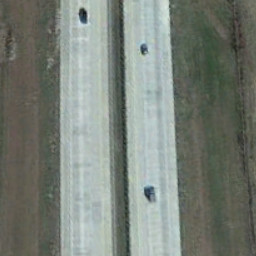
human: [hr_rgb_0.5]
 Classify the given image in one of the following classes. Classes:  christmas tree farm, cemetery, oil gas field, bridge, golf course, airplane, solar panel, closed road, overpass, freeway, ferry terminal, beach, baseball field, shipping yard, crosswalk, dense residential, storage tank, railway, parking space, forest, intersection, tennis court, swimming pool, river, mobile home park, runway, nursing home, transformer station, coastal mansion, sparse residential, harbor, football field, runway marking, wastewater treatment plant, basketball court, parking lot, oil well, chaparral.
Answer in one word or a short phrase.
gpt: freeway